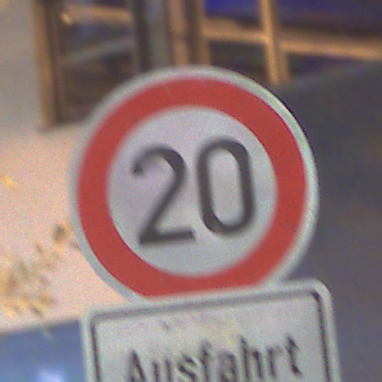
Verkehrszeichen: Geschwindigkeit20
Zusatzzeichen unten: HinweiseAufGefahrenDurchVerbaleAngabe5
Umgebung: Outdoor, Urban
Tageszeit: Night
Wetter: PartlyCloudy
Licht: Artificial
Jahreszeit: NotSpecified
Kontrast: HighContrast